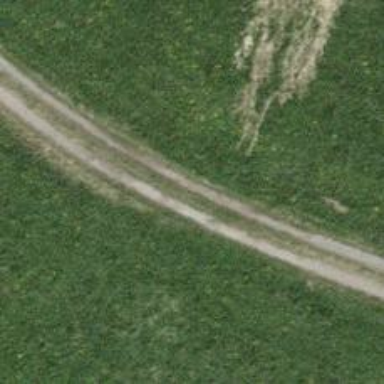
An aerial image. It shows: Compacted track road with grade3 tracktype.